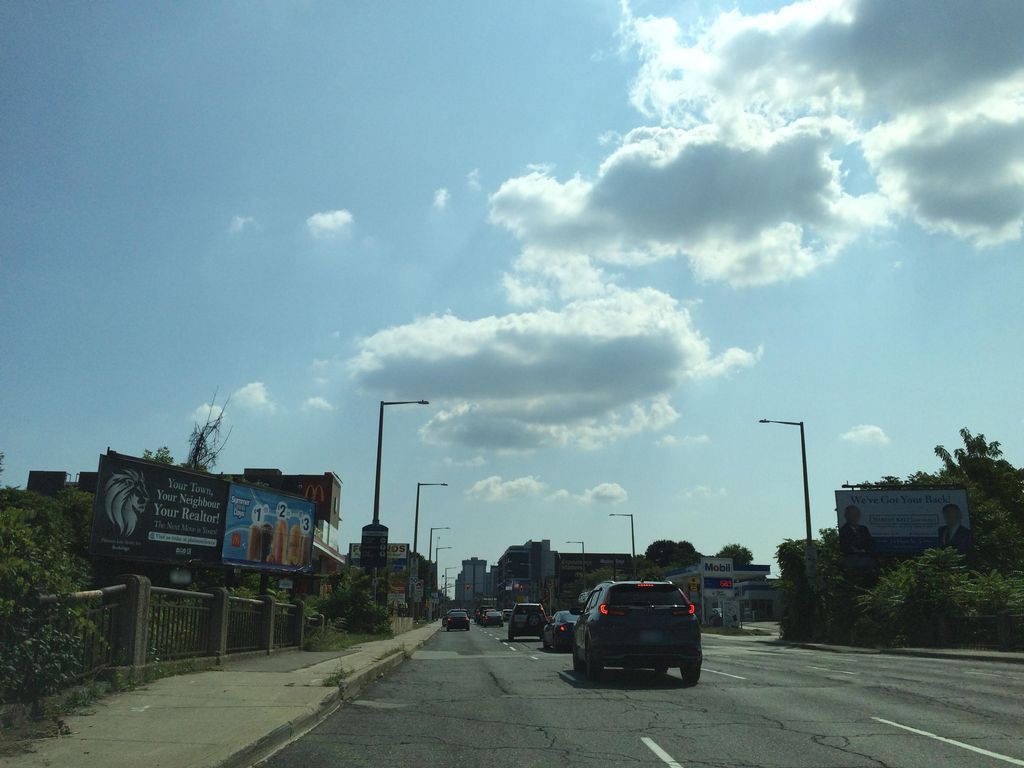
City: hamilton